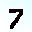
Label: 7